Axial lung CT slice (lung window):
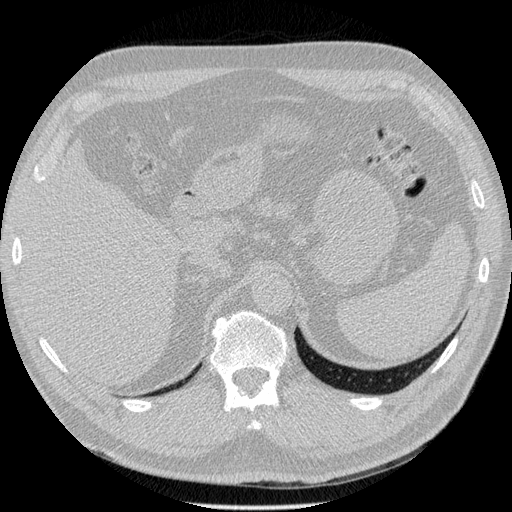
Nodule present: no